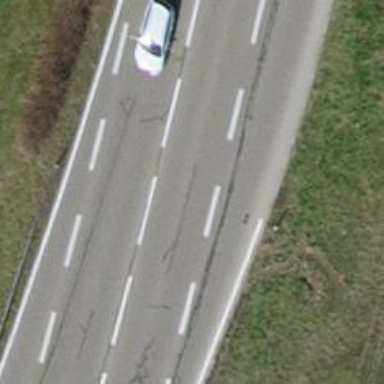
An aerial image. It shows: Primary highway.